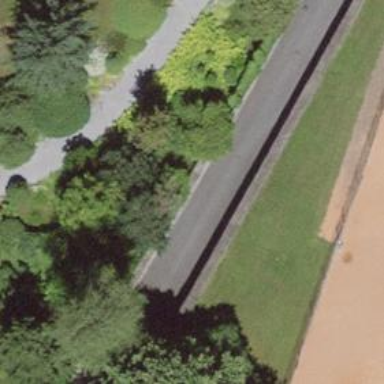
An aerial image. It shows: Wall is shown in the image.